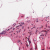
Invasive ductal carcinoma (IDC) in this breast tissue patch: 0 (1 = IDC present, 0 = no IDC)